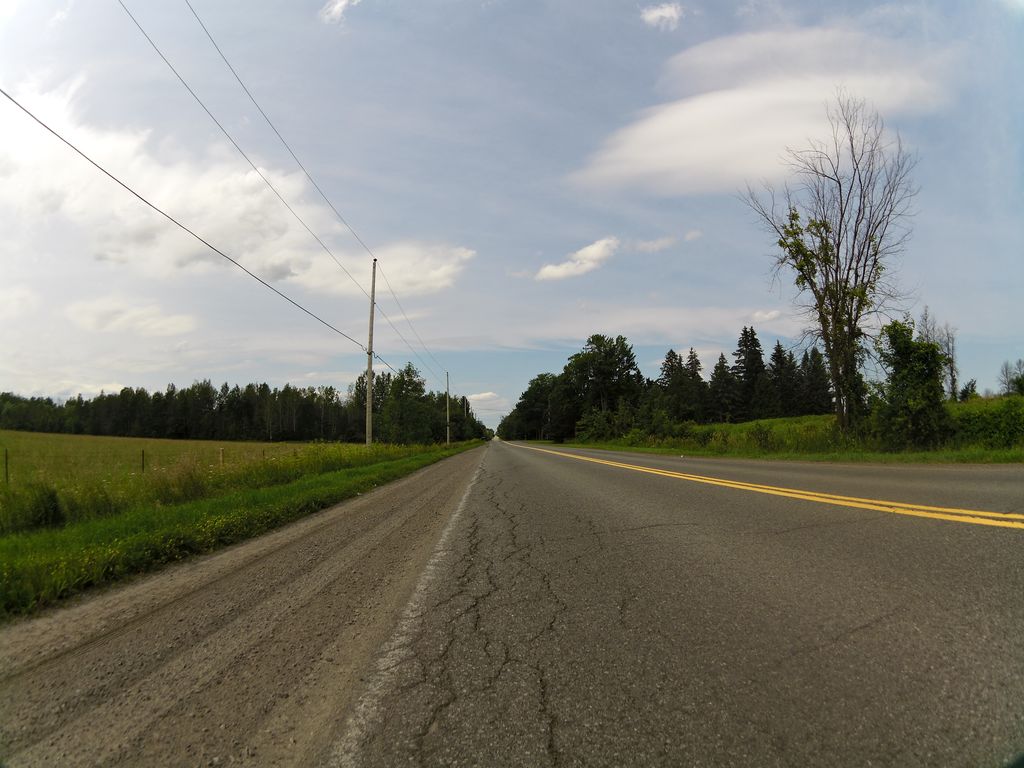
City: ottawa-gatineau